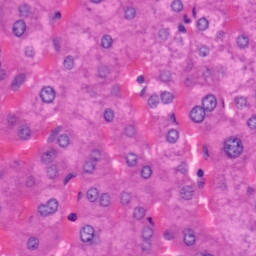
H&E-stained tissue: Liver